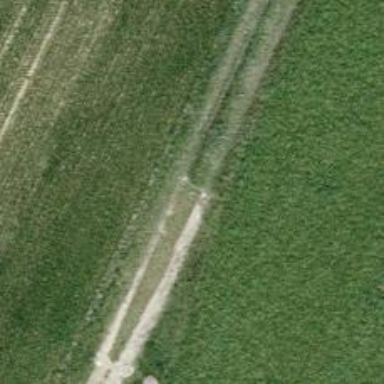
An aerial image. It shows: Track with grade 3 surface.